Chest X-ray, PA view. Patient: 39 years old, sex M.
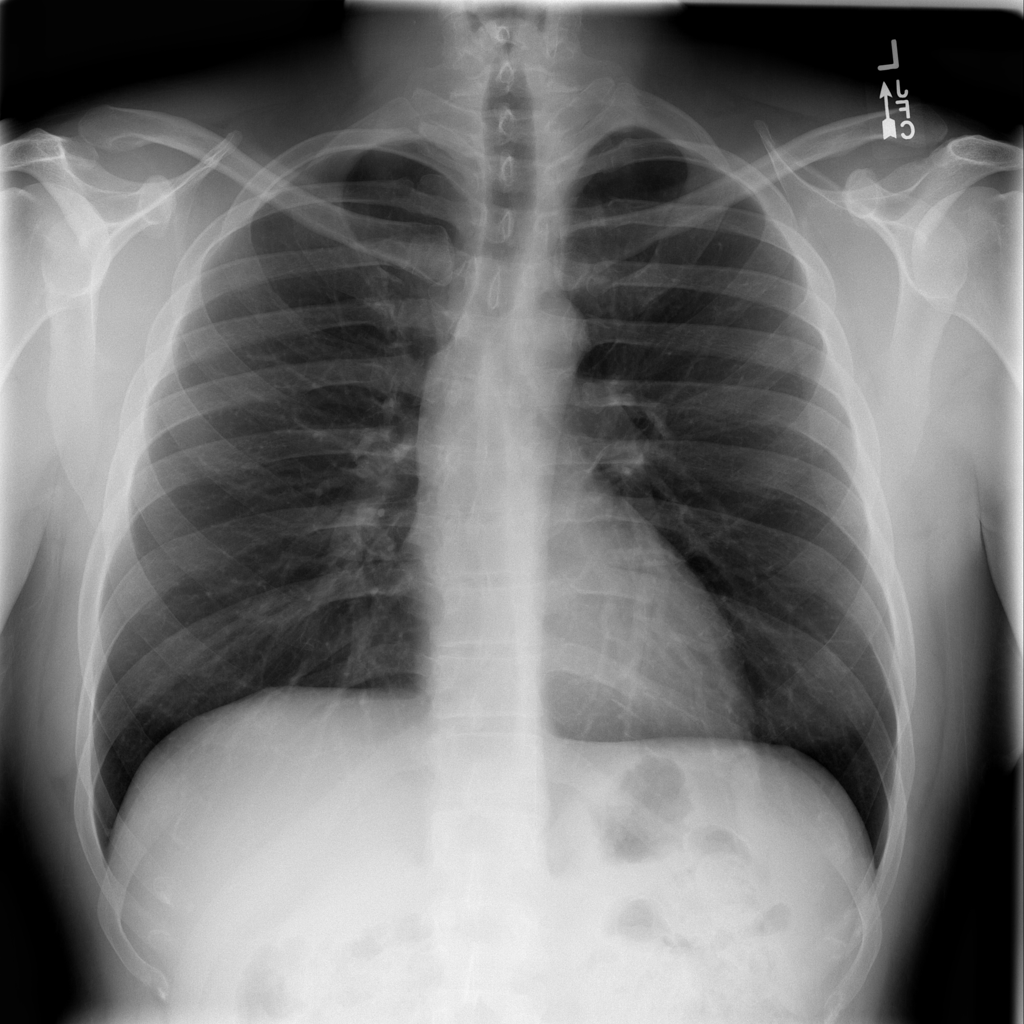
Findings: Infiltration